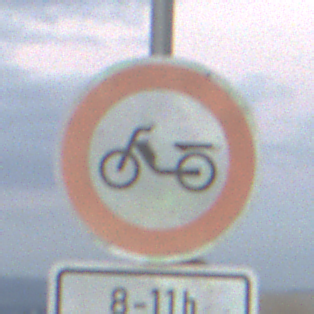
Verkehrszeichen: VerbotMofas
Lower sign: ZeitangabenOhneBeschraenkungAufWochentage2
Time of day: SunriseSunset
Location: Outdoor (Nature)
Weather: PartlyCloudy
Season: NotSpecified
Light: Natural